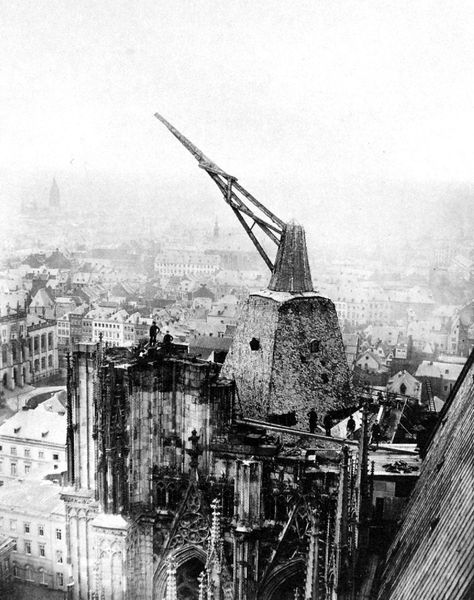
Titel: Domkran vor Beginn des Abbruchs
Standort: Köln, Dom (EU - D - NRW)
Schlagwörter: mann, weiß, stadt, fenster, hell, licht, männer, schwarz, zeichnung, dach, gebäude, haus, architektur, stein, steine, häuser, kirche, gotik, turm, aussicht, dächer, dunst, nebel, vogelperspektive, arbeiter, krieg, foto, ruine, krabbe, gerüst, türme, dom, beton, kran, bahnhof, kathedrale, photo, sims, spitzbögen, zerstört, dresden, bau, aufzug, baustelle, tympanon, gebäuden, fialen, neogotik, kirchenbau, köln, bombe, bauarbeiter, baukran, satdt, dombau, metalldach